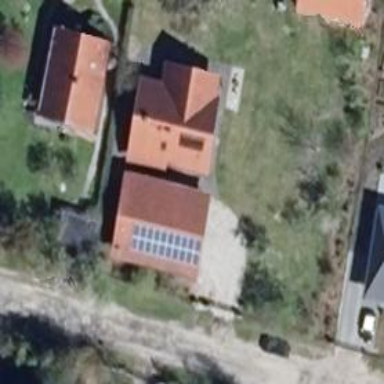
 consisting of solar photovoltaic panels."